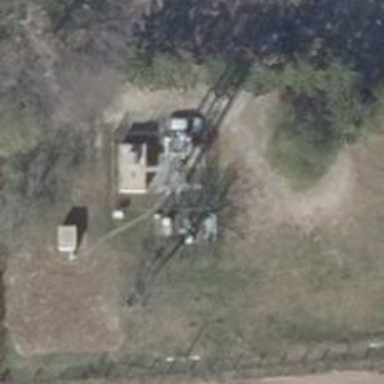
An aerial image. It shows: Communication tower.